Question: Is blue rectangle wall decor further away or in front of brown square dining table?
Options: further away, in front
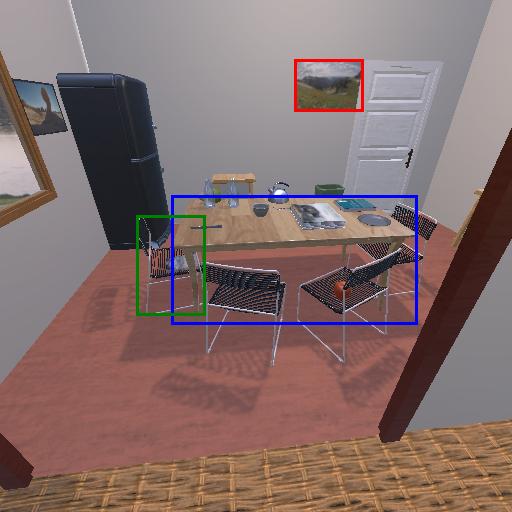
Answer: further away